Brain MRI, t1w sequence, axial 2D slice.
Patient: age 27, sex F, weight 95 kg, height 1.95 m
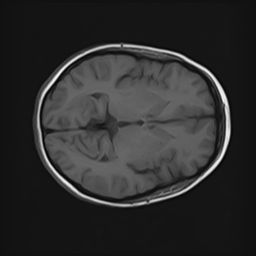